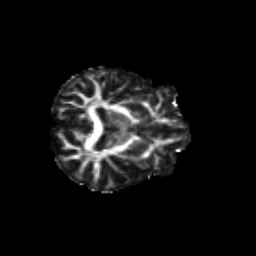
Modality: FA
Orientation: axial
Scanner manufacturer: siemens
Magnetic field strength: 3 T
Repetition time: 9.2 s
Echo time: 0.084 s